Question: I am trying to play video with new AVPlayerViewController introduced in XCode 6.
To play video i have done this setup.
1. Using local mp4 file to play video
2. Extended AVPlayerViewController
'''
-(void)setupPlayer
{
NSString* filePath = [[NSBundle mainBundle] pathForResource:@"exodus_trailer" ofType:@"mp4"];
NSLog(@"File Path : %@",filePath);
AVAsset *avAsset = [AVAsset assetWithURL:[NSURL URLWithString:filePath]];
AVPlayerItem *avPlayerItem =[[AVPlayerItem alloc]initWithAsset:avAsset];
self.player = [[AVPlayer alloc]initWithPlayerItem:avPlayerItem];
[self.player addObserver:self forKeyPath:@"status" options:0 context:nil];
[self.player play];
}
'''
'''
- (void)observeValueForKeyPath:(NSString *)keyPath ofObject:(id)object change:(NSDictionary *)change context:(void *)context
{
if (object == self.player && [keyPath isEqualToString:@"status"])
{
if (self.player.status == AVPlayerStatusFailed)
{
NSLog(@"AVPlayer Failed");
}
else if (self.player.status == AVPlayerStatusReadyToPlay)
{
NSLog(@"AVPlayerStatusReadyToPlay");
[self.player play];
}
else if (self.player.status == AVPlayerItemStatusUnknown)
{
NSLog(@"AVPlayer Unknown");
}
}
}
'''
KVO log is printing AVPlayerStatusReadyToPlay and file path seems ok. Previously view was at least showing player with all default controls, but now without any changes it started to show Quick time logo without any control. What is meaning of showing this logo ? what i am doing wrong here ?

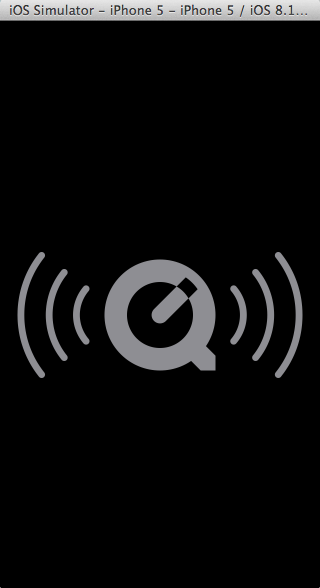
Answer: Here is exactly like what you wanted to do. The problem with your code is that you are not using file path, use this to load the file path
'''
@implementation ViewController
- (void)viewDidLoad
{
[super viewDidLoad];
NSString *urlString = [[NSBundle mainBundle] pathForResource:@"testfile" ofType:@"mp4"];
NSURL *url = [NSURL fileURLWithPath:urlString];
self.player = [[AVPlayer alloc] initWithURL:url];
[self.player addObserver:self forKeyPath:@"status"
options:NSKeyValueObservingOptionNew
context:NULL];
}
- (void)observeValueForKeyPath:(NSString *)keyPath ofObject:(id)object change:(NSDictionary *)change context:(void *)context
{
if (object == self.player) {
AVPlayerStatus status = [change[NSKeyValueChangeNewKey] integerValue];
if (status == AVPlayerStatusReadyToPlay) {
[self.player play];
[self.player removeObserver:self forKeyPath:@"status"];
}
}
else {
[super observeValueForKeyPath:keyPath ofObject:object change:change context:context];
}
}
@end
'''